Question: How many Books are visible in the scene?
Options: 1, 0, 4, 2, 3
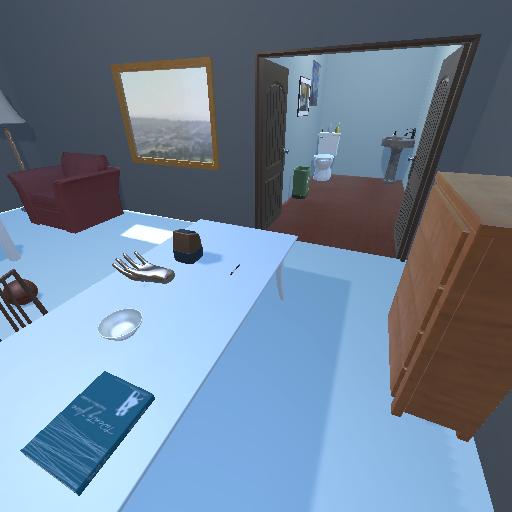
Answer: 1